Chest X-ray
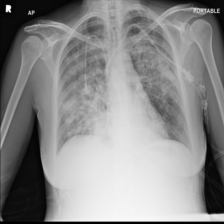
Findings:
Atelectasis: negative
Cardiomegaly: negative
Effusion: negative
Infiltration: positive
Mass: negative
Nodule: negative
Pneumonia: negative
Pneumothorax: negative
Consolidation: negative
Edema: negative
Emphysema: negative
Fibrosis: negative
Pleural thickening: negative
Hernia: negative